Question: I am trying to create a dropdown menu in CSS, however it will have about 21 sub-items. I would therefore like to display them in 3 columns of 7, however I cannot figure out how to do so.
I have created a jsFiddle with a simple example, how can I ammend the CSS so that sub 6-10 are displayed to the right of sub 1-5, as opposed to below?
It should look like the image below, which was created in MS Paint.
<URL>

'''
<nav>
<ul>
<li>
<a href="#">Top Level Group</a>
<div>
<ul>
<li><a href="#">Sub One</a></li>
<li><a href="#">Sub Two</a></li>
<li><a href="#">Sub Three</a></li>
<li><a href="#">Sub Four</a></li>
<li><a href="#">Sub Five</a></li>
</ul>
<ul>
<li><a href="#">Sub Six</a></li>
<li><a href="#">Sub Seven</a></li>
<li><a href="#">Sub Eight</a></li>
<li><a href="#">Sub Nine</a></li>
<li><a href="#">Sub Ten</a></li>
</ul>
</div>
</li>
</ul>
</nav>
'''
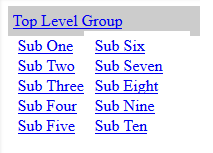
Answer: Use can use 'float: left' to make them stack
Working sample: <URL>
'''
#top-level-group{
width: 200px;
}
#top-level-group ul{
float: left;
}
'''
In the sample I changed the original position from '-9999px' left so you can see it right when you open the jsfiddle. Set the width depending on the content you want to put inside. If you want more columns give it more width.
Here is the working sample with 3 columns and the clearfix included:
<URL>
I added class clearfix:
'''
.clearfix:before,
.clearfix:after {
content: '0';
display: block;
overflow: hidden;
visibility: hidden;
width: 0;
height: 0; }
.clearfix:after {
clear: both; }
.clearfix {
zoom: 1; }
'''
Which clears floating elements and set the 'width: 250px;' to fit the 3 columns. Hope it helps.